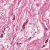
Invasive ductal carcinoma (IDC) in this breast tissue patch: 0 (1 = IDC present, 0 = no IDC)